Field crop: maize
Growth stage: 2
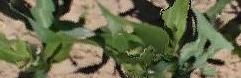
Species: maize